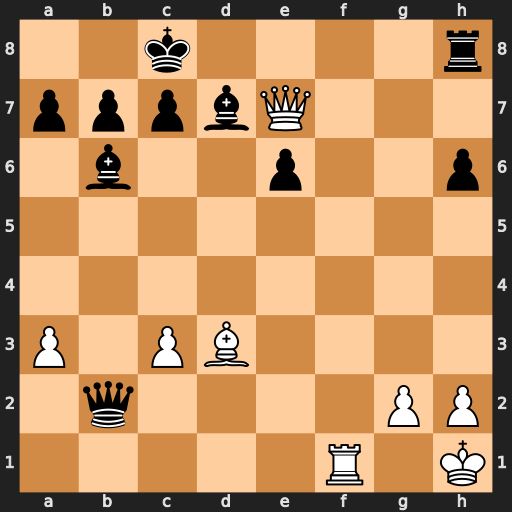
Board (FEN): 2k4r/pppbQ3/1b2p2p/8/8/P1PB4/1q4PP/5R1K
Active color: w
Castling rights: -
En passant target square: -
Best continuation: Rf8+ Rxf8 Qxf8+ Be8 Qxe8#